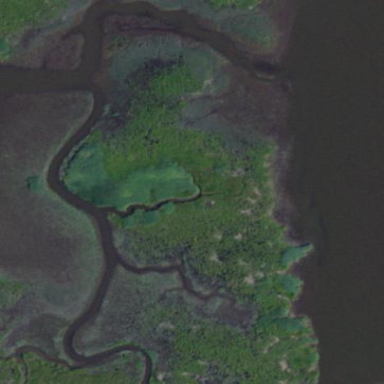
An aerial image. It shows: Saltmarsh wetland.